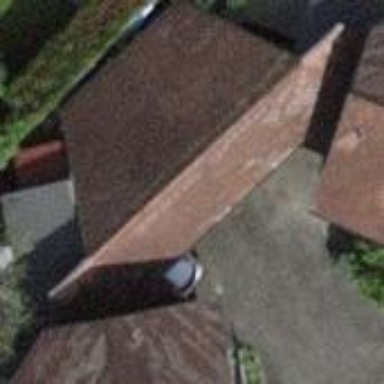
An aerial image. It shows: View of roof of building.